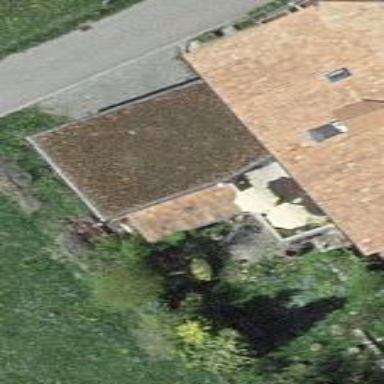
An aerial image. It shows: Garage.